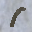
Label: 1